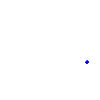
Particle: proton